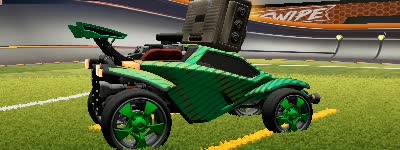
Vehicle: octane